Question: What instrument is visible?
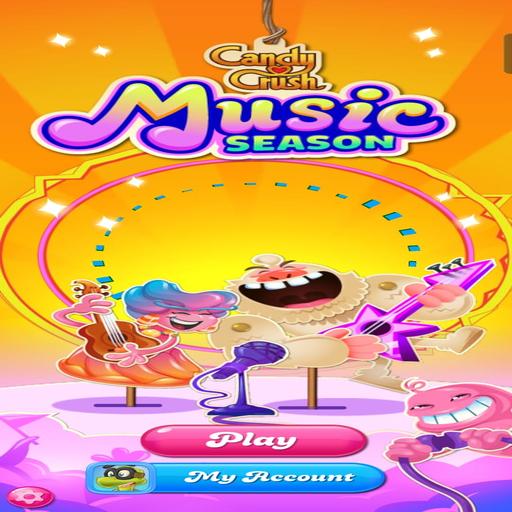
Answer: A purple guitar